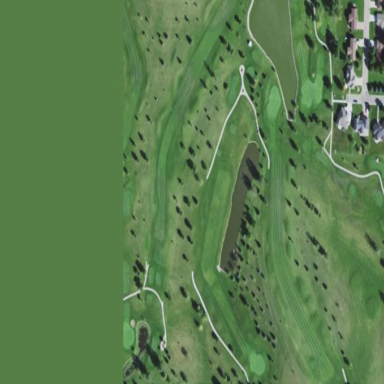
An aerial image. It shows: Golf course.